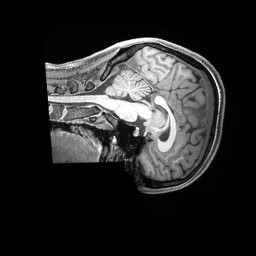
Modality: T1w
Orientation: sagittal
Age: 21
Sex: female
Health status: healthy
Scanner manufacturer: siemens
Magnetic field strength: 3 T
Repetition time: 2.4 s
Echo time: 0.00228 s